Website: crate-barrel
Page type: billing-address
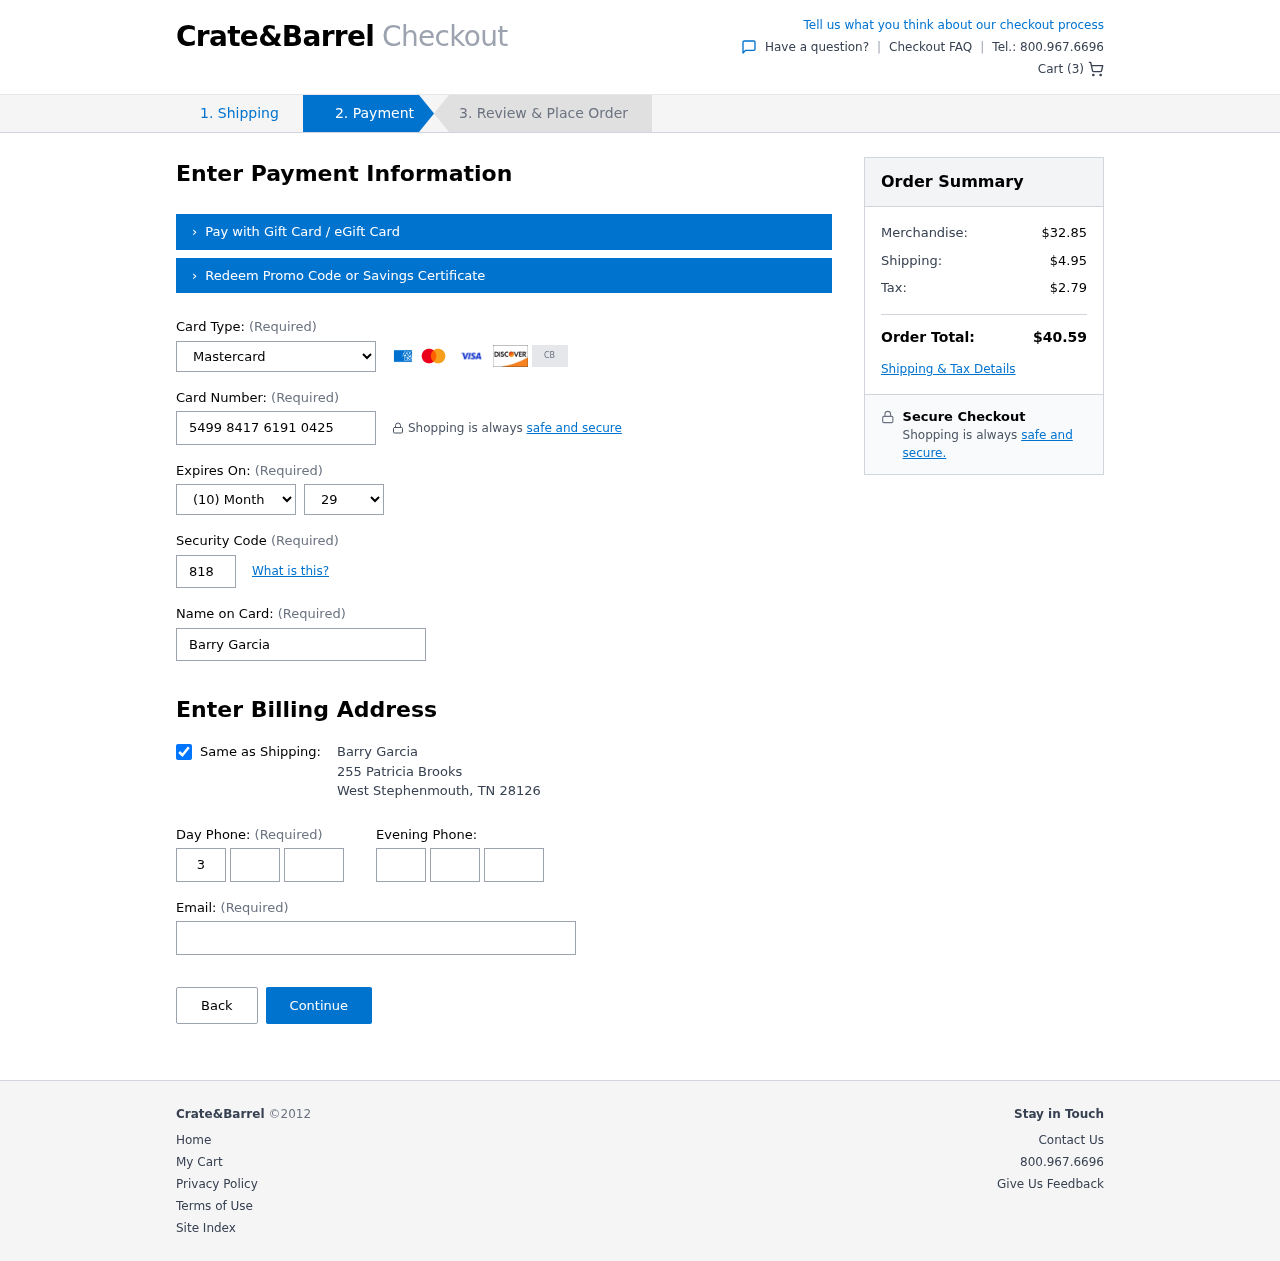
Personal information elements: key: PII_CARD_CVV
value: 818
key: PII_CARD_EXPIRY_MONTH
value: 10
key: PII_CARD_EXPIRY_YEAR
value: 29
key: PII_CARD_NUMBER
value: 5499 8417 6191 0425
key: PII_CARD_TYPE
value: Mastercard
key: PII_CITY
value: West Stephenmouth
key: PII_EMAIL
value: barrygarcia@gmail.com
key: PII_FULLNAME
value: Barry Garcia
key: PII_PHONE_AREA
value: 359
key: PII_PHONE_PREFIX
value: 584
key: PII_PHONE_SUFFIX
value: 7077
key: PII_POSTCODE
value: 28126
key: PII_STATE_ABBR
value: TN
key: PII_STREET
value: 255 Patricia Brooks
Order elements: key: ORDER_NUM_ITEMS
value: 3
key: ORDER_SUBTOTAL
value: $32.85
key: ORDER_SHIPPING_COST
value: $4.95
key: ORDER_TAX
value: $2.79
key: ORDER_TOTAL
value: $40.59